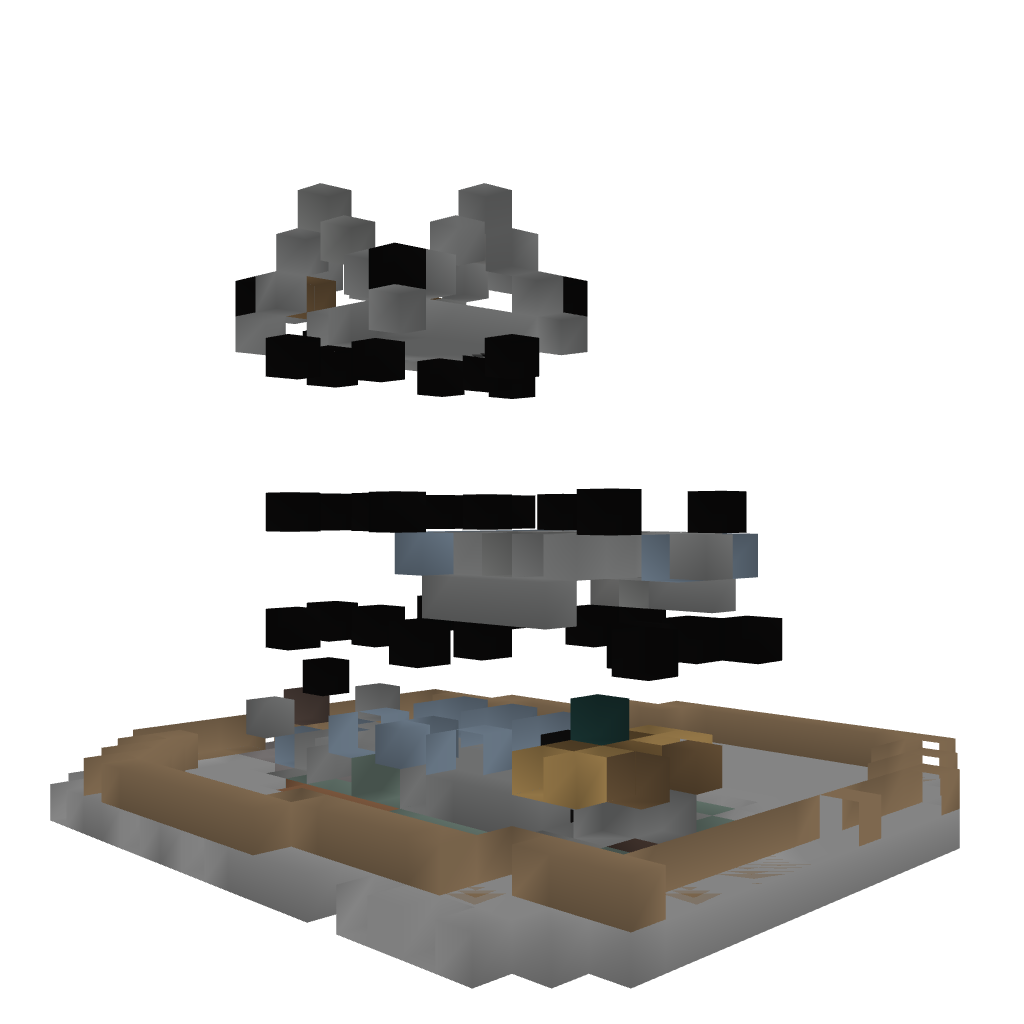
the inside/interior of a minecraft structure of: Small chapel